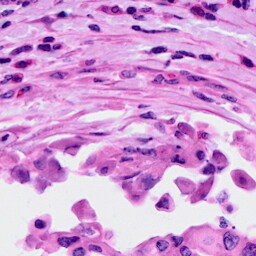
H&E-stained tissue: Cervix